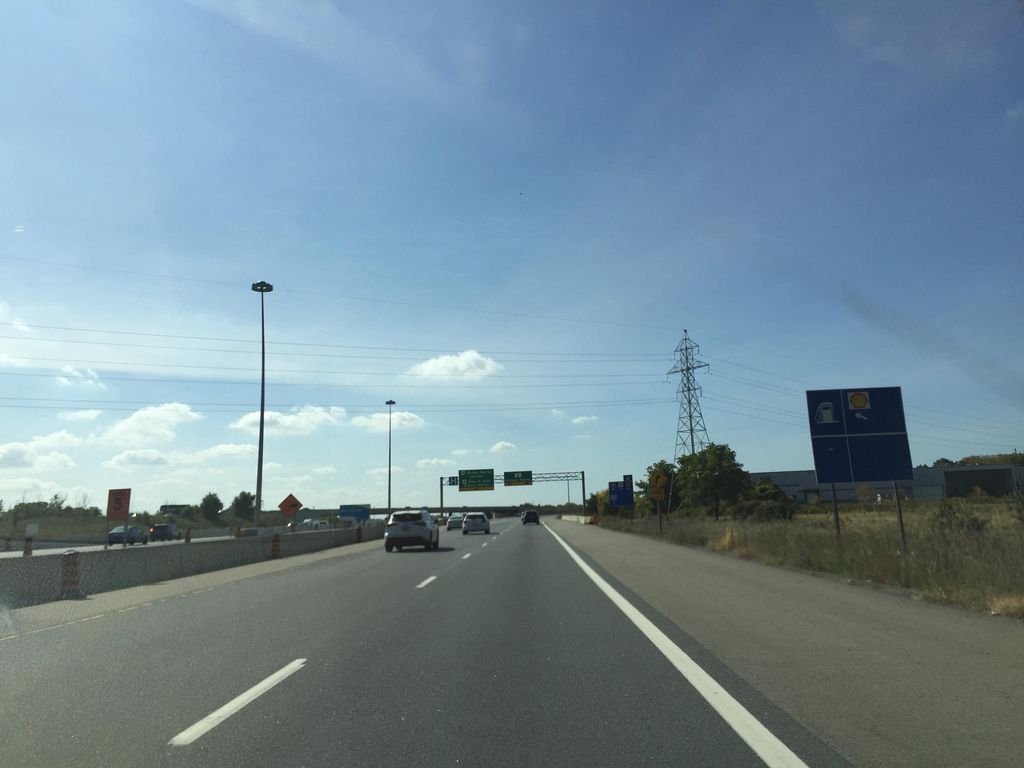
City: kitchener-waterloo